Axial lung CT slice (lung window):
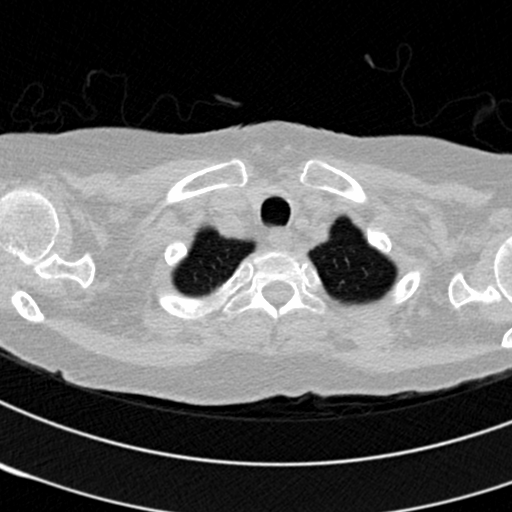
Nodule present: no